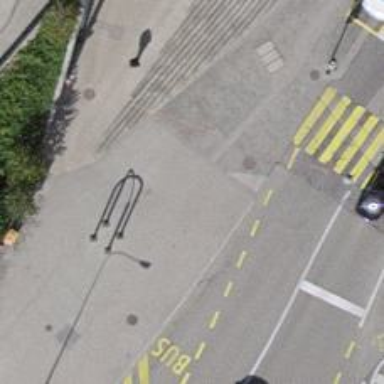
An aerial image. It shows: Asphalt footway.